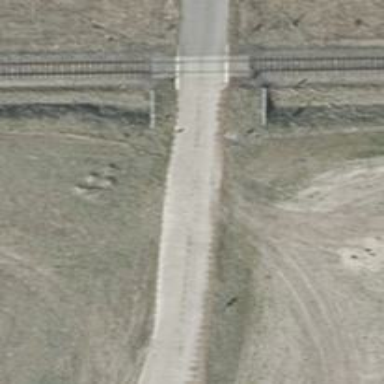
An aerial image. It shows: Service road with concrete plates as the surface. The tracktype is identified as grade1.